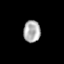
Tissue: skin
Cell type: Fibroblasts
Senescence score: 0.7551
Nuclear area (px): 363
Mean DAPI intensity: 175.102